Question: Okay so here is my database:

I have a page on my .net form that lets users insert a workout and the related muscles for that workout into an access database.
Once I insert a record to the WorkOuts table, how do I insert the related muscles into the MuscleGroup table without having the select the max ID of the workout that was just inserted? I want to insert everything in together, at the same time. Hopefully my question makes sense, I think this is a common database issue, but I haven't found a solution yet.
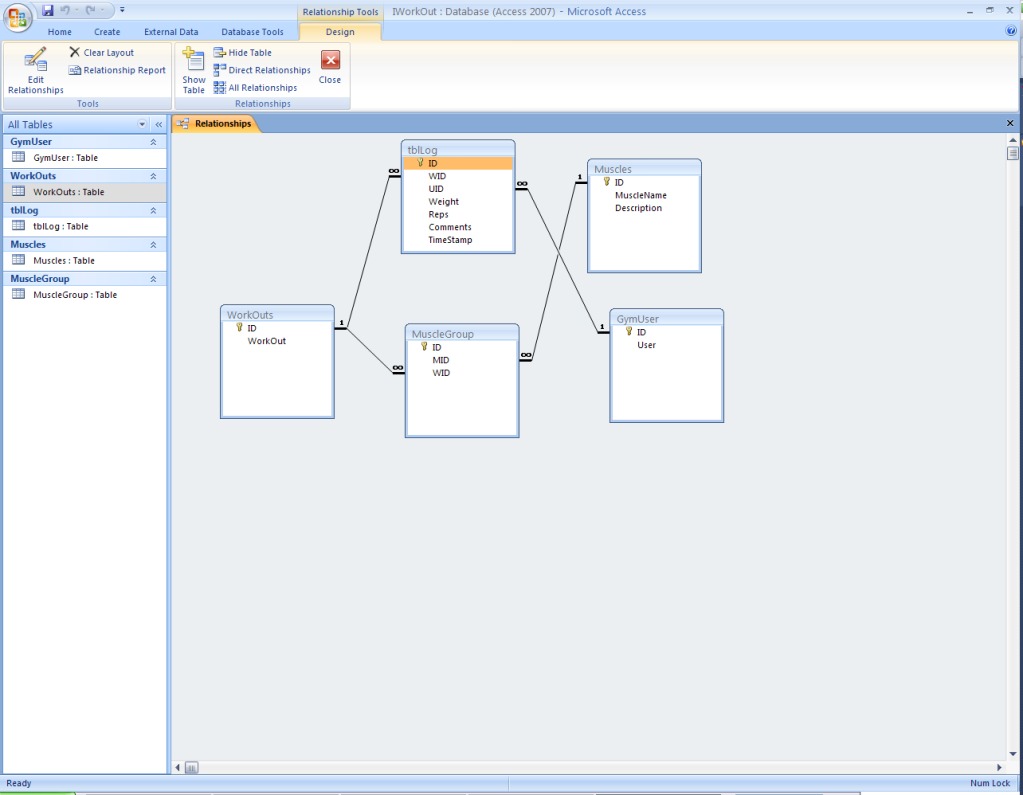
Answer: Although I agree you should look into using alternate RDBM'S, you can use the following code (assumes you are using OLEDB and C#) to retrieve the correct AutoNumber generated by an MS-Access Insert statement:
'''
public static object InsertRow_ReturnKey()
{
try
{
using (OleDbConnection con = new OleDbConnection())
{
con.ConnectionString = Users.GetConnectionString();
con.Open();
OleDbCommand cmd = new OleDbCommand();
cmd.Connection = con;
cmd.CommandType = CommandType.Text;
cmd.CommandText = "INSERT INTO WorkOuts(Workout) VALUES('Abs')";
cmd.ExecuteNonQuery();
cmd.CommandText = "SELECT @@IDENTITY";
return cmd.ExecuteScalar();
}
}
catch (Exception ex)
{
System.Web.HttpContext.Current.Response.Write(ex.Message);
System.Web.HttpContext.Current.Response.StatusCode = 500;
return null;
}
}
'''
Call it by using:
'''
int newID = (int)DB.InsertRow_ReturnKey();
'''